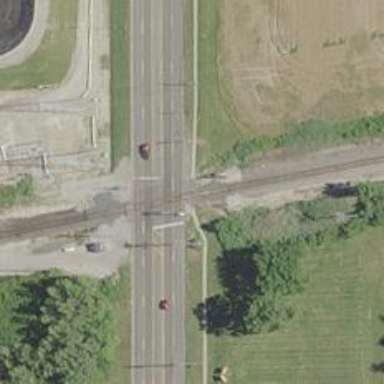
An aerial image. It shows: Railway crossing.